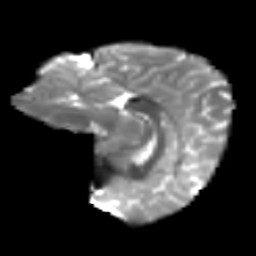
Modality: T2w
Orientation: sagittal
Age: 14
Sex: female
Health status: ill
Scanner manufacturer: ge
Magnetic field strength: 3 T
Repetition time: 6.752 s
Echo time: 0.079 s